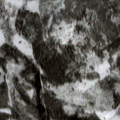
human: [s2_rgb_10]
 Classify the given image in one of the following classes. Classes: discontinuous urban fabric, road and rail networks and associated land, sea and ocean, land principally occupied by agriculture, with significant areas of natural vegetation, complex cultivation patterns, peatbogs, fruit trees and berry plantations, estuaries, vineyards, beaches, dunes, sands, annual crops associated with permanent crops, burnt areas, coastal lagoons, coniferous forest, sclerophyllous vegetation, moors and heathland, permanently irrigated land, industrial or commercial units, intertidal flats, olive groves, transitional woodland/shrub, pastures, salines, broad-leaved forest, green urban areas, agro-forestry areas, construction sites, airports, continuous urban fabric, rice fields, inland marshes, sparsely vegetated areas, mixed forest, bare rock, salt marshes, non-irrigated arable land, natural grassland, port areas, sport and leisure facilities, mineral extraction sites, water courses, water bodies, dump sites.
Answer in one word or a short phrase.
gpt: coniferous forest, mixed forest, transitional woodland/shrub